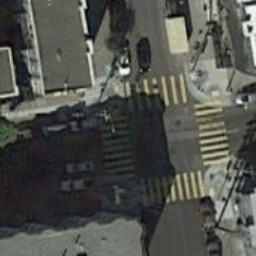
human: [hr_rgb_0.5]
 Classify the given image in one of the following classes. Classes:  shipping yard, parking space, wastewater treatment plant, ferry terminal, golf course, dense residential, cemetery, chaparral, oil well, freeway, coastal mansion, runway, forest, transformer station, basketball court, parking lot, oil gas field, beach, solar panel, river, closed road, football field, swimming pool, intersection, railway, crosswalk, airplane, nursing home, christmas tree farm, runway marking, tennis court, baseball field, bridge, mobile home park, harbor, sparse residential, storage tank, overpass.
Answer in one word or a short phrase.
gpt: crosswalk